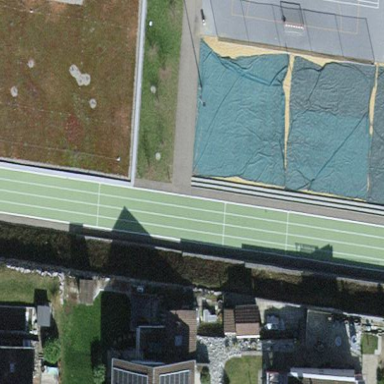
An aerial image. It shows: Beach volleyball pitch for leisure land.